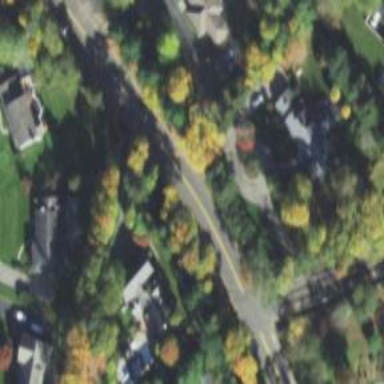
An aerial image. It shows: Turning loop on the road.